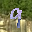
Label: 9